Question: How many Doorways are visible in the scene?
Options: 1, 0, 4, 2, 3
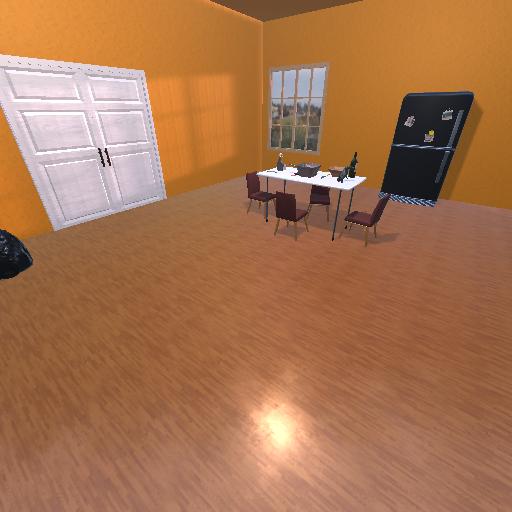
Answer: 1